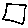
Label: square